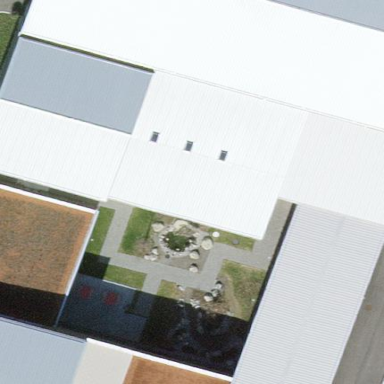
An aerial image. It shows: Building.